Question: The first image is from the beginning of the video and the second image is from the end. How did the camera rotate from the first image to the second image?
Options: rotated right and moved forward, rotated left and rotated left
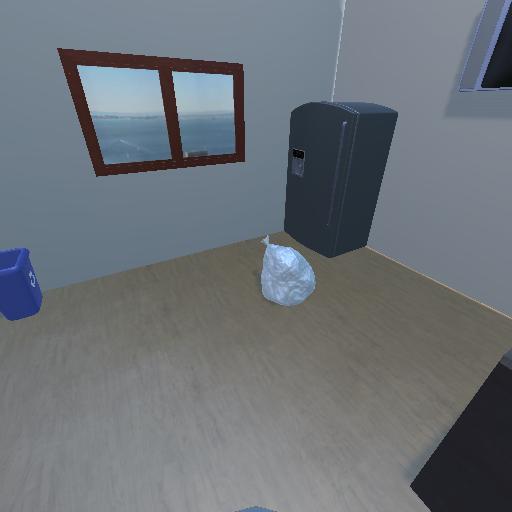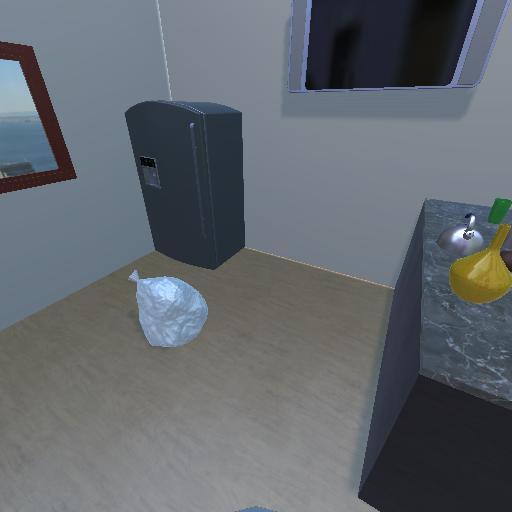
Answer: rotated right and moved forward